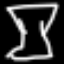
Label: hourglass